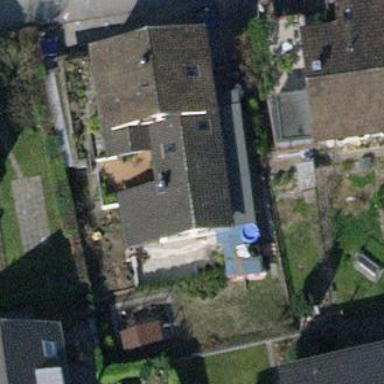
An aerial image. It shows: Semidetached house.